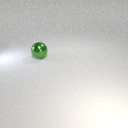
large green metal sphere